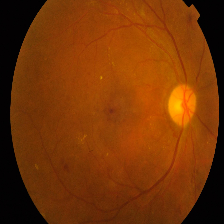
Diabetic retinopathy grade: Proliferative DR